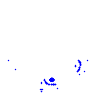
Particle: electron